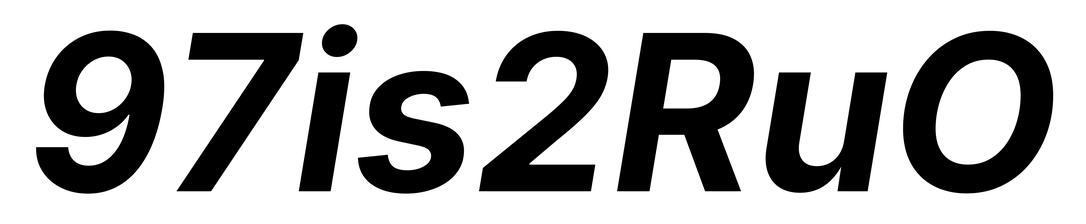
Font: Inter-Italic_Bold_Italic